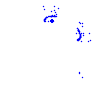
Particle: kaon